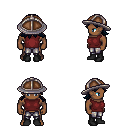
a pixel art fantasy rpg character, male body template, human, dark skin, maroon sleeveless shirt, metal pants, raven loose hair, chain helm, black shoes, four views (front, back, left, right), 2x2 character sprite sheet, small pixel art, hard edges, no anti-aliasing